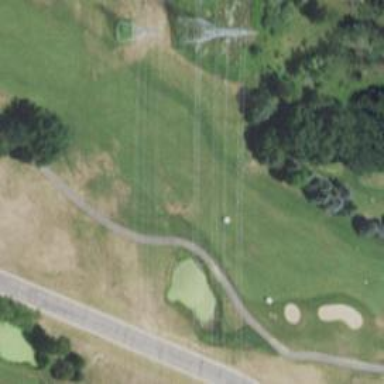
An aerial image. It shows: Service road used as golf cart path.